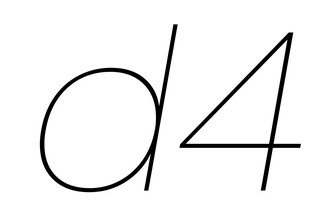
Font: Poppins-ThinItalic